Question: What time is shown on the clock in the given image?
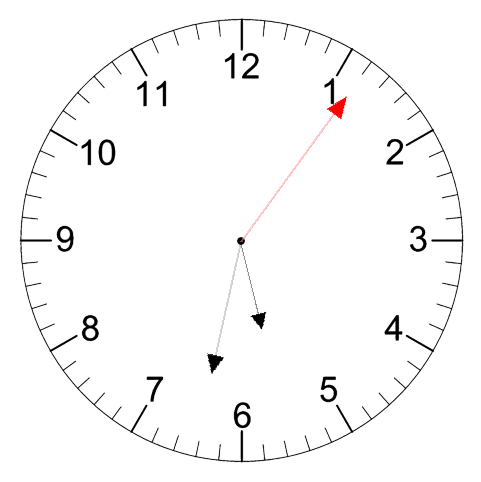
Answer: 05:32:06